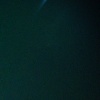
Label: space